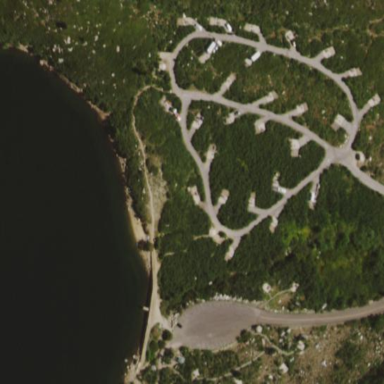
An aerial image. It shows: Standard campsite with tents and caravans.